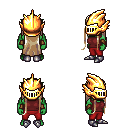
a pixel art fantasy rpg character, male body template, orc, green skin, maroon sleeveless shirt, red pants, white blonde extra-long hairstyle, gold helm, leather bracers, metal boots, four views (front, back, left, right), 2x2 character sprite sheet, small pixel art, hard edges, no anti-aliasing